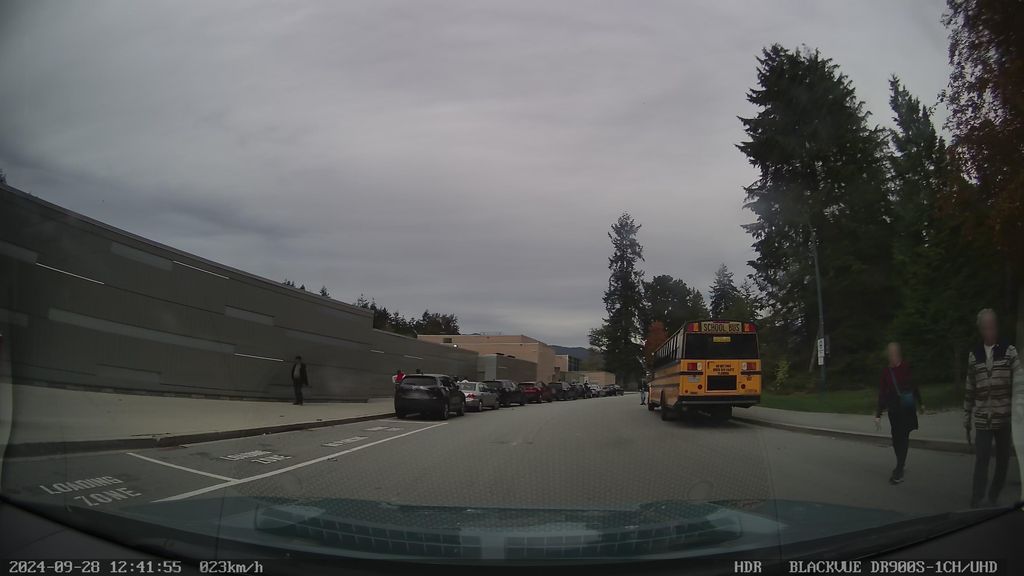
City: vancouver